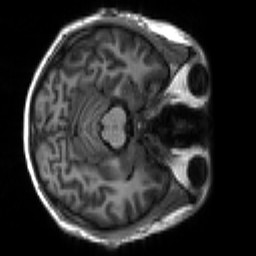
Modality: T1w
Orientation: axial
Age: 18
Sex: male
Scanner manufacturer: siemens
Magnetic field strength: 3 T
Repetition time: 2.3 s
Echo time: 0.00266 s